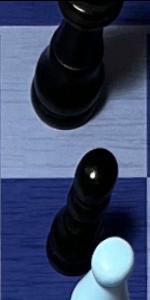
Label: Pawn_Black